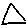
Label: triangle